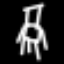
Label: chair